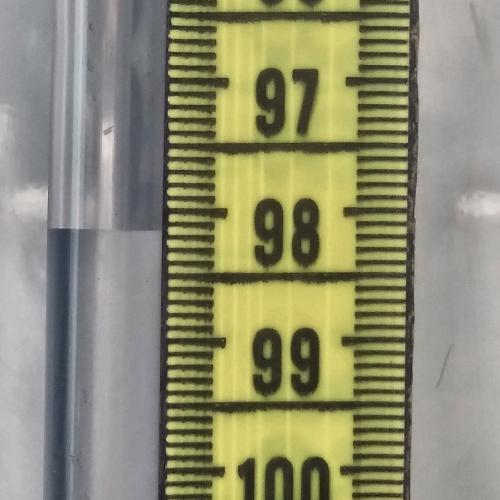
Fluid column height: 98.2 cm